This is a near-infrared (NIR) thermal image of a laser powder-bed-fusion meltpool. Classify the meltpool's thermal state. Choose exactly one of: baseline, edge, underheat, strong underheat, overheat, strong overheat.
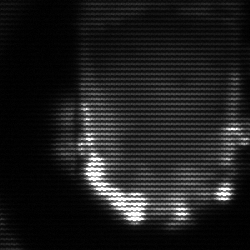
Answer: baseline